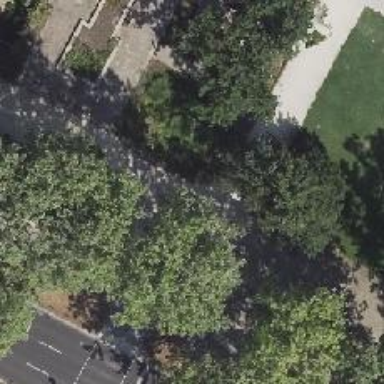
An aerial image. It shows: Footway.